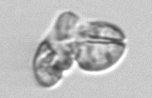
Label: Karenia